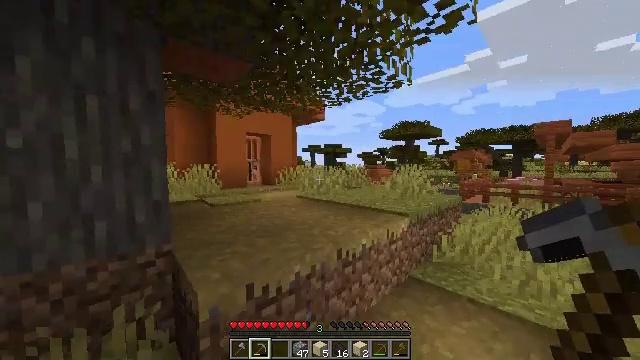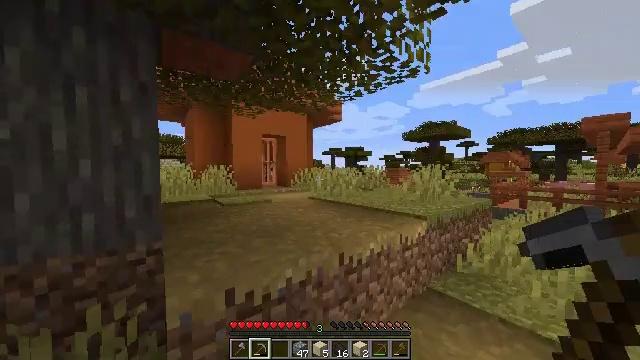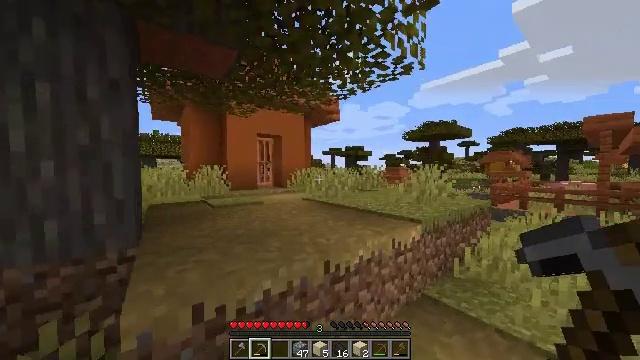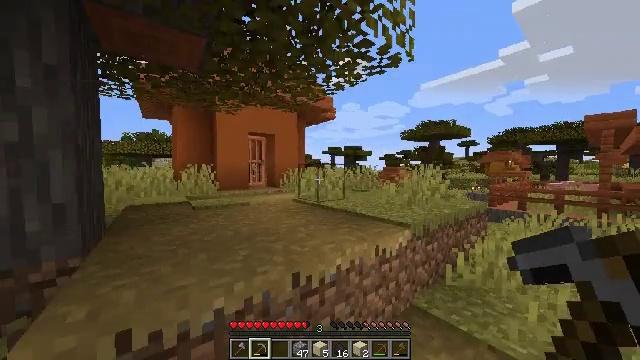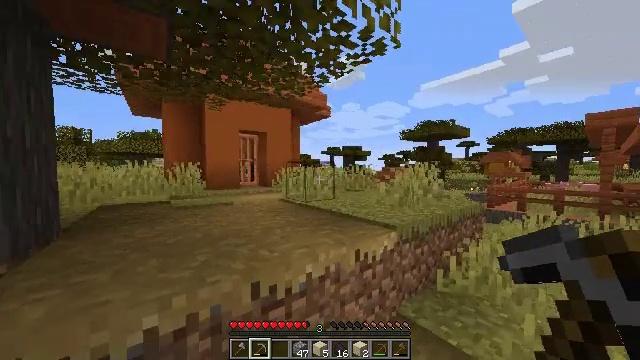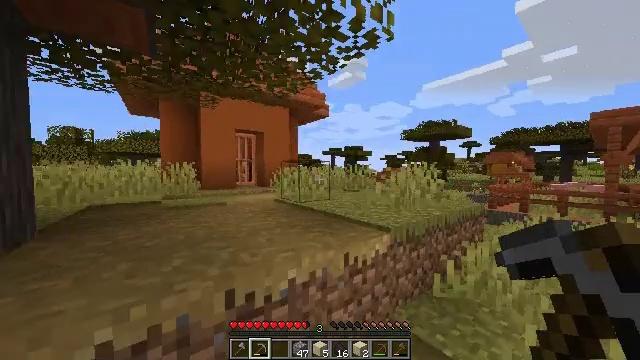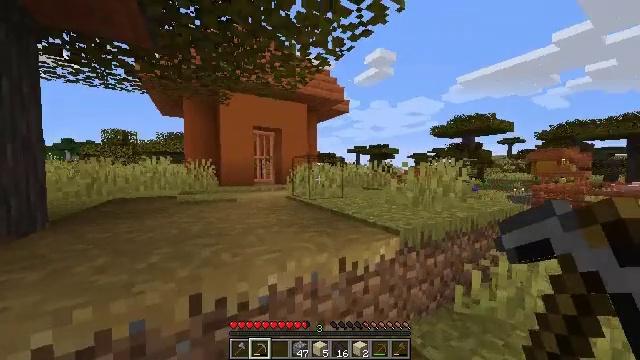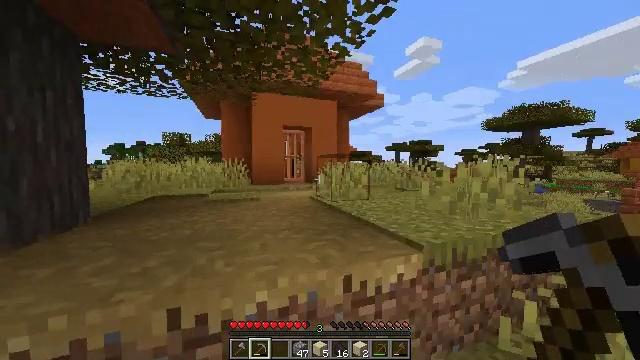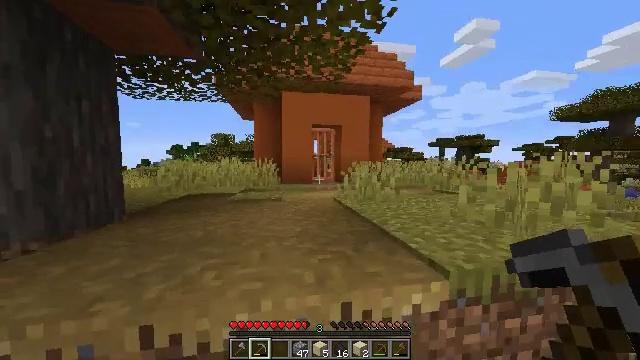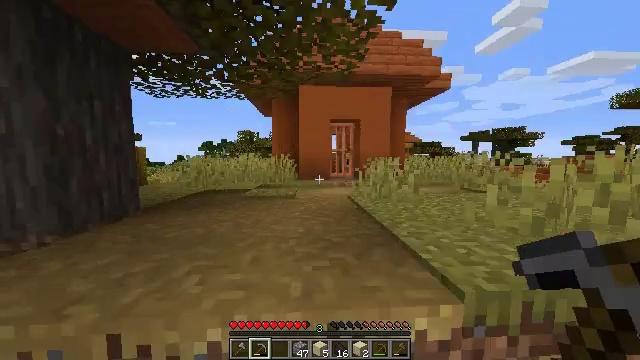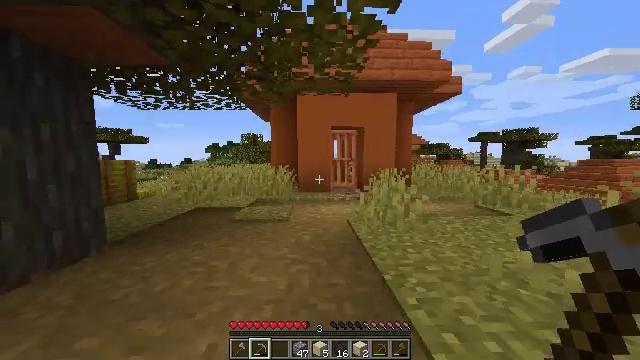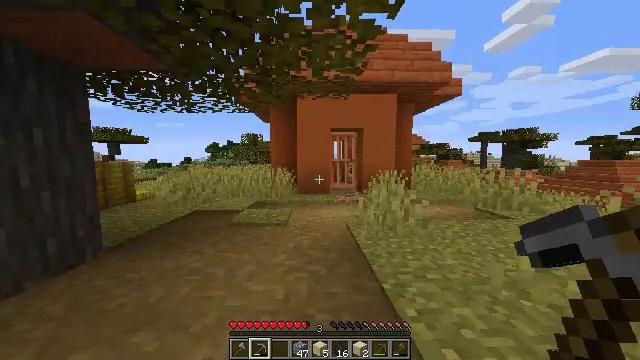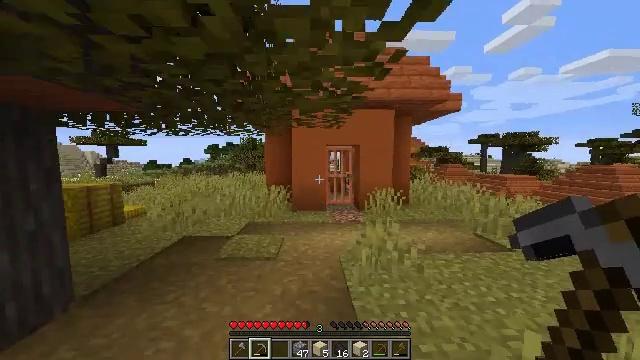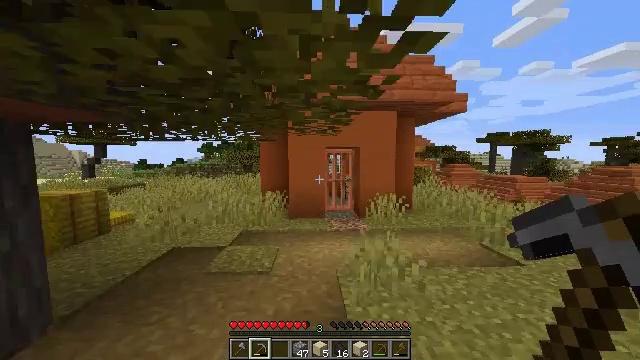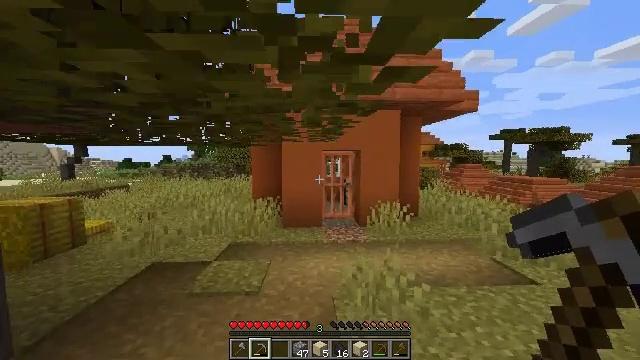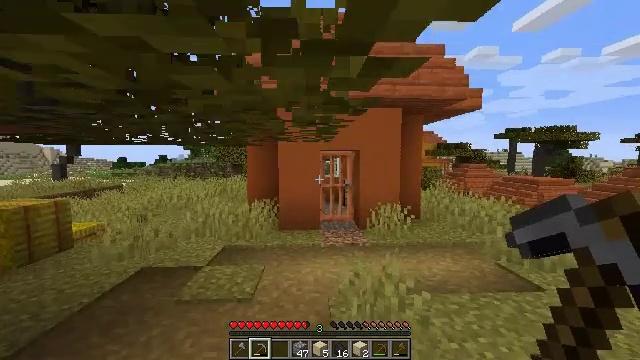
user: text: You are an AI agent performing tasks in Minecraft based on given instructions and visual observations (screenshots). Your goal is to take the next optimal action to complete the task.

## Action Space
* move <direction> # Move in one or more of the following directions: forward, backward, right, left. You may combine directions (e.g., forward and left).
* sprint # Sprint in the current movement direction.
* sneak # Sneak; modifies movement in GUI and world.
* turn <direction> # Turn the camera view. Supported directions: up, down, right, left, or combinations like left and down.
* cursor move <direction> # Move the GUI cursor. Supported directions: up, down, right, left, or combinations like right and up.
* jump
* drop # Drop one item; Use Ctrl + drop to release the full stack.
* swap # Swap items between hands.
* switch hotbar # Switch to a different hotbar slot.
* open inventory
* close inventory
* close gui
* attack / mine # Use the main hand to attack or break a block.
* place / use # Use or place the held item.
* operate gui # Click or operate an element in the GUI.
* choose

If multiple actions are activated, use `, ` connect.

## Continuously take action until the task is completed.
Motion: motion action
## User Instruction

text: Collect a hay block for crafting.
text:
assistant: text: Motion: move forward and move right, turn left and up
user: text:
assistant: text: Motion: move forward and move right
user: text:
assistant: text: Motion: move forward and move right
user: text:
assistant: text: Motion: move forward and move right
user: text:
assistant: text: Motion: move forward and move right
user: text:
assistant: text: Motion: move forward and move right, turn left
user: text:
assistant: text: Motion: move forward and move right, turn left
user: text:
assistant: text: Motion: move forward and move right, turn left
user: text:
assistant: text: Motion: move forward and move right, turn left and down
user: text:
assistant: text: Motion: move forward, turn left, jump
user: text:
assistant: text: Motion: move forward, jump
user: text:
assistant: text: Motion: move forward, jump
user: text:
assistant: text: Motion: move forward, jump
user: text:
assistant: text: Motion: move forward, jump
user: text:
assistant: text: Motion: move forward
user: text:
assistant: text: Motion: move forward
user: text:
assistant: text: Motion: move forward
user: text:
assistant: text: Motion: move forward
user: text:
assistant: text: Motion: move forward
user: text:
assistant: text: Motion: move forward
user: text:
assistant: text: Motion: move forward
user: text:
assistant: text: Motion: move forward
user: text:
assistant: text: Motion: move forward, turn left and down
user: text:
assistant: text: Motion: move forward, turn left and down
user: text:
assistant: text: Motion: move forward
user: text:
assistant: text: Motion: move forward
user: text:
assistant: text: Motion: move forward
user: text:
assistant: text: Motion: move forward
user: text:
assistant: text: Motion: move forward, turn right and up
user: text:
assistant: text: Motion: move forward, turn right and up